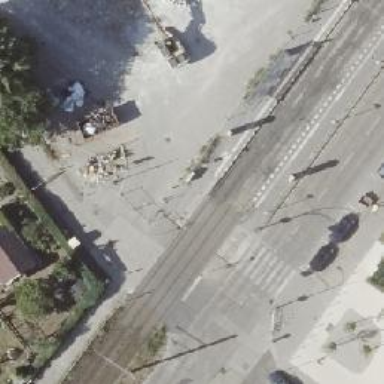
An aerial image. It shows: Uncontrolled tram railway crossing.